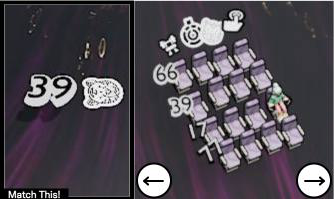
Task: seats
Answer: no